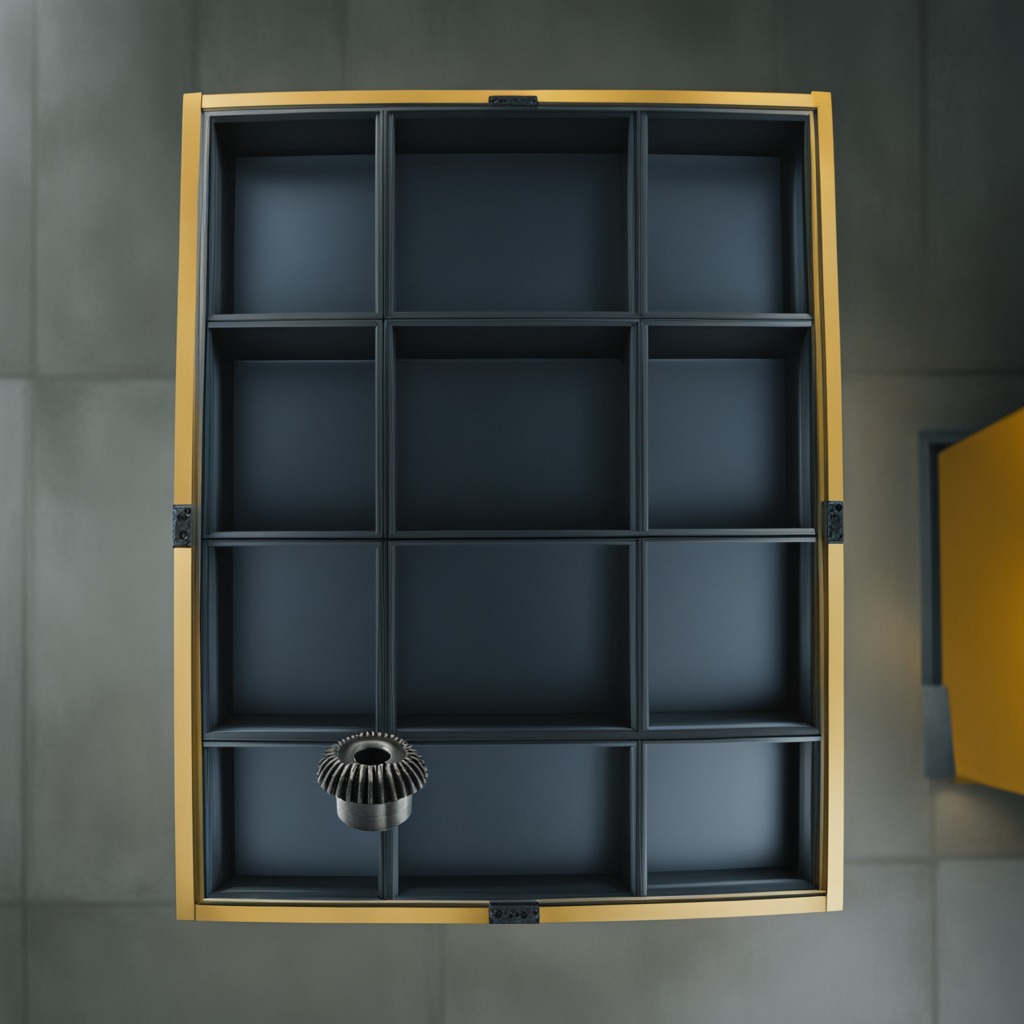
A steel gear with teeth is lying on the toolbox surface.